Question: I never coded with python before (I'm a java programmer) and I'm looking at code that says it returns the most similar bit signature/vector in a prefix tree. The signature could be for example like this "1001". Can someone please explain to me how the code works? How does it iterate over the prefix tree in order to find the most similar/closest signature to a query signature in the tree? Similarity is based on hamming distance.
Here's the code:
'''
class SignatureTrie:
@staticmethod
def getNearestSignatureKey(trie, signature):
digitReplacement = {'0': '1', '1': '0'}
targetKey, iteratingKey = signature.to01(), ''
for i in range(len(targetKey)):
iteratingKey+=targetKey[i]
if not trie.has_prefix(iteratingKey): iteratingKey=iteratingKey[:-1]+digitReplacement[targetKey[i]]
return iteratingKey
'''
Here's the source file:
<URL>
Edit:
I will give an example of what "I'm" expecting the code to do. I don't know if the code actually does that or how it's doing so. That's why I'm asking for an interpretation of the code, especially traversing the prefix tree.
Suppose I have the following prefix tree that contain three strings/signatures:
s1 = 1110
s2 = 1100
s3 = 1001

Suppose I have the input signature s = 1000. Now I want to get to know which vector in the prefix/trie is the most similar to the input vector s. Since s3 have the least hamming distance (1), I'm expecting the code to return the vector s3.
What I need is someone to explain to me if the code is doing what I'm expecting it to do and if so, how it's getting the most similar signature i.e. how it's traversing the tree.
If the code is not doing what I'm expecting, can someone please explain what it does giving the example I provided?
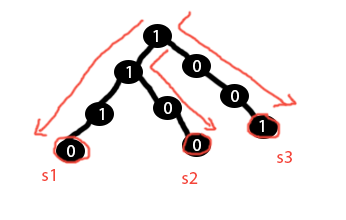
Answer: The code snippet you posted does do any of the Trie search. At all.
The function you are looking at permutes the given signature key (a string of zeros and ones) to find the match; if no matches starting with the first character of the signature are found, it looks for items with the inverse value instead.
For your sample data, if you were to look for the signature '1101', there are no exact matches. But the 'trie' prefix search will return results for a search for '1', for '11', and for '110'. The search for '1101' fails, so 'digitReplacement' is used to replace the last '1' with a '0', which does match, so '1100' is the result of 'getNearestSignatureKey()' function..
To find matches, prefix matching is delegated to the 'trie' object. This datatype is taken from the <URL> to see how that type searches for matching prefixes.
Documentation on that data type is sparse; the best we have is <URL>:
> This module implements a trie data structure. This allows an O(M)
lookup of a string in a dictionary, where M is the length of the
string. It also supports approximate matches.